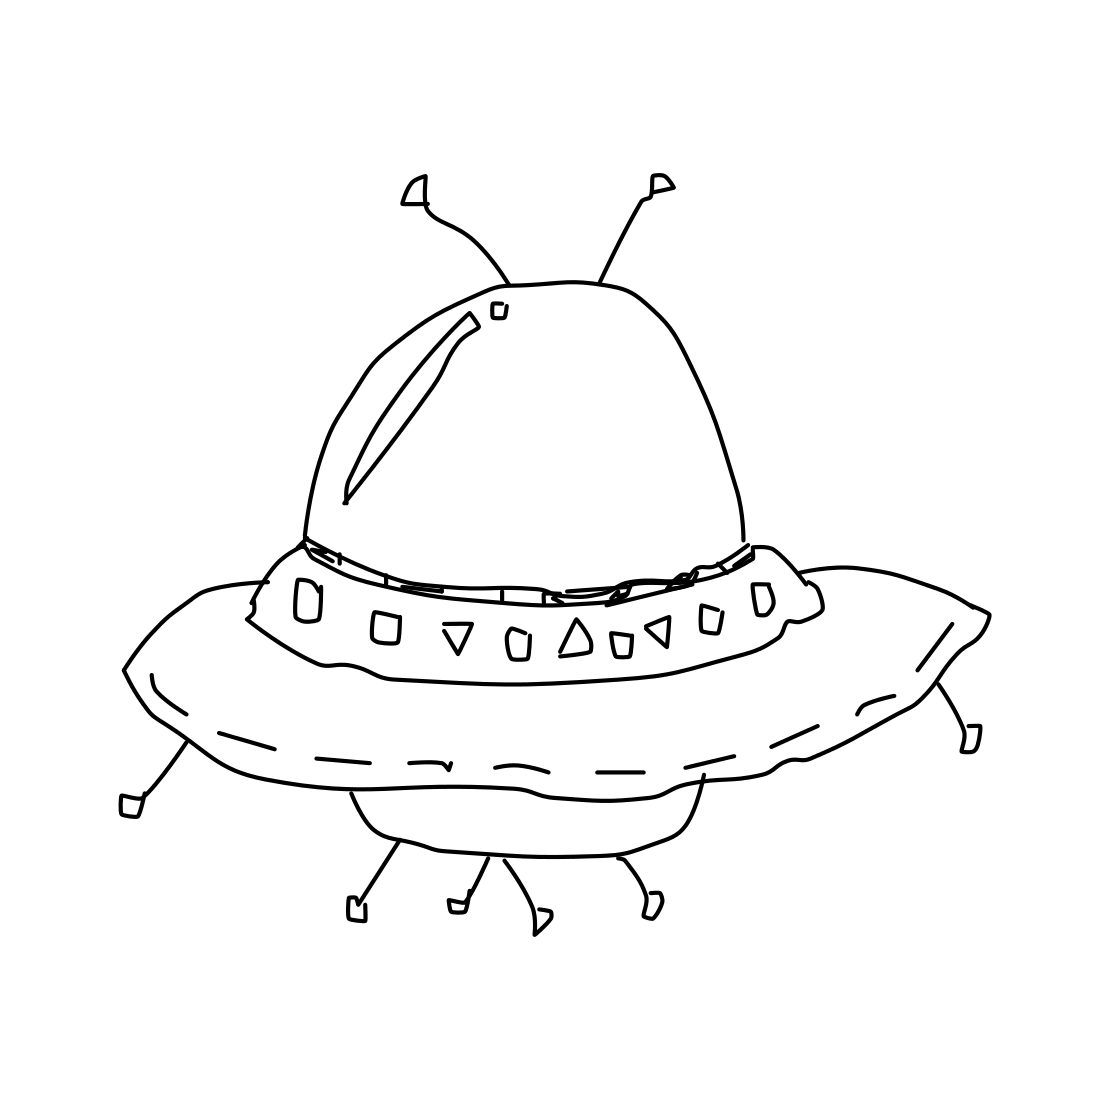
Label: flying saucer